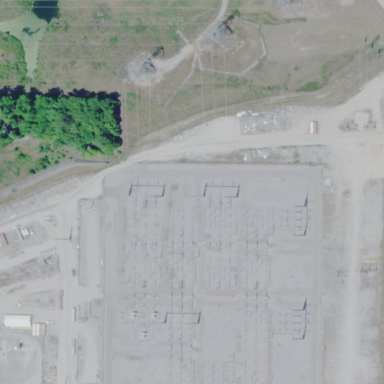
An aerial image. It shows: Power substation with fence around it. The substation is used for switching.